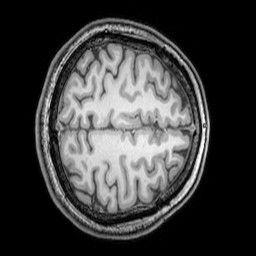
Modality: T1w
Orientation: axial
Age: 21
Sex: female
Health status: healthy
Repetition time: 0.081 s
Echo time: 0.037 s